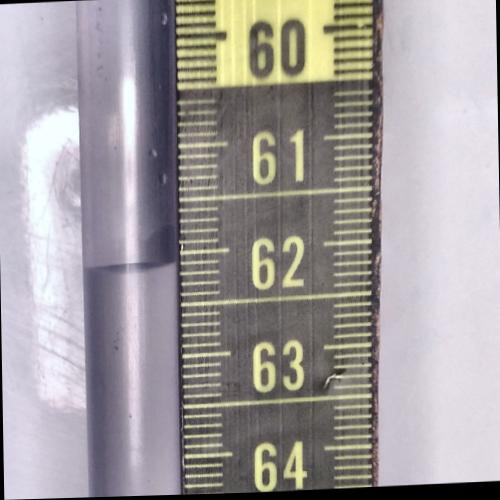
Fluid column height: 62.1 cm